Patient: sex M, age 73
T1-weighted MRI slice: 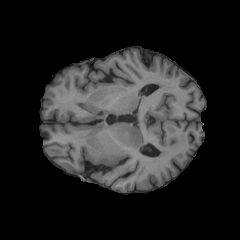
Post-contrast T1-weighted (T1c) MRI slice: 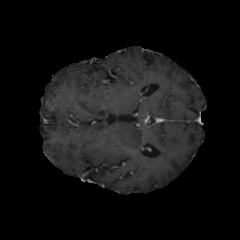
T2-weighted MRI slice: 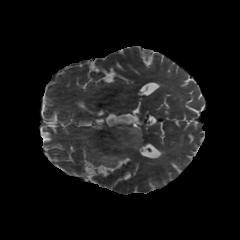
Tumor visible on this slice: yes
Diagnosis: Glioblastoma, IDH-wildtype
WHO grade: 4